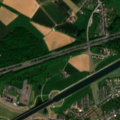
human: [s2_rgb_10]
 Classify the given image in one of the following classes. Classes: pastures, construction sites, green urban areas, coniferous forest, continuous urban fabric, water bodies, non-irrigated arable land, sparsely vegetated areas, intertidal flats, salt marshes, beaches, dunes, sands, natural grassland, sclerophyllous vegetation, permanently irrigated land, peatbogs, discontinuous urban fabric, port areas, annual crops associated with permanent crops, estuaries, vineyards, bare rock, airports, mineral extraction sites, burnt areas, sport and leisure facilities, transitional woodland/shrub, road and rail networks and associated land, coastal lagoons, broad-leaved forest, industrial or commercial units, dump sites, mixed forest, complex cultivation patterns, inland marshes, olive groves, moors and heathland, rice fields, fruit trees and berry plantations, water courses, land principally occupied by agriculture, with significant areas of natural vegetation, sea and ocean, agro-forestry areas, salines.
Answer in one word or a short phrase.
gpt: discontinuous urban fabric, industrial or commercial units, non-irrigated arable land, complex cultivation patterns, broad-leaved forest, moors and heathland